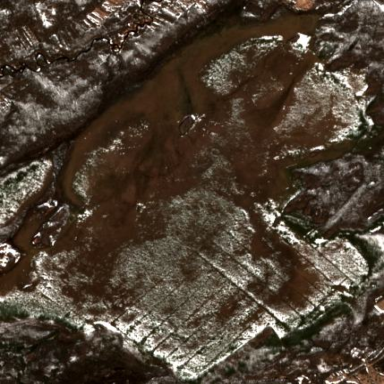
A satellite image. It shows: Bog wetland.